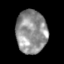
Tissue: skin
Cell type: Epithelial cells
Senescence score: 0.2643
Nuclear area (px): 1301
Mean DAPI intensity: 146.415